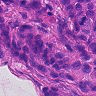
Metastatic tissue present: yes